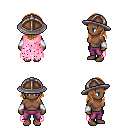
a pixel art fantasy rpg character, female body template, human, dark skin, pink tattered cape, magenta pants, brown long hairstyle, chain helm, white cloth bracers, four views (front, back, left, right), 2x2 character sprite sheet, small pixel art, hard edges, no anti-aliasing